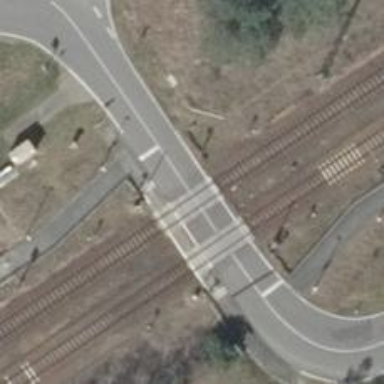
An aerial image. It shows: Railway level crossing.